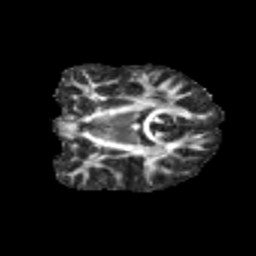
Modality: FA
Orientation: coronal
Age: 10
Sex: female
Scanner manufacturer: siemens
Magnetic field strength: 3 T
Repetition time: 3.8 s
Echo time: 0.07 s